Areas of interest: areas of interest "Black Mamba Basketball Park"
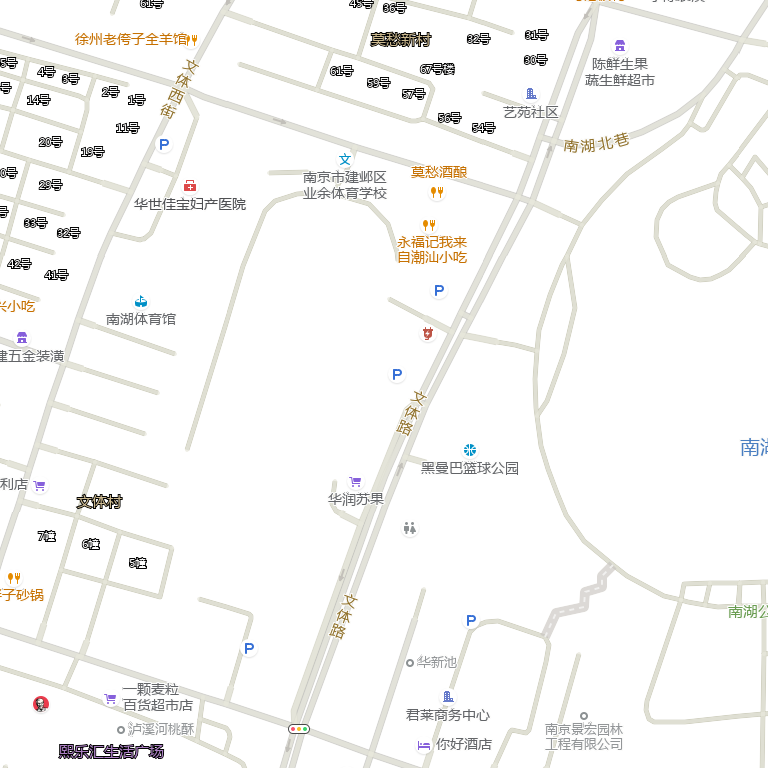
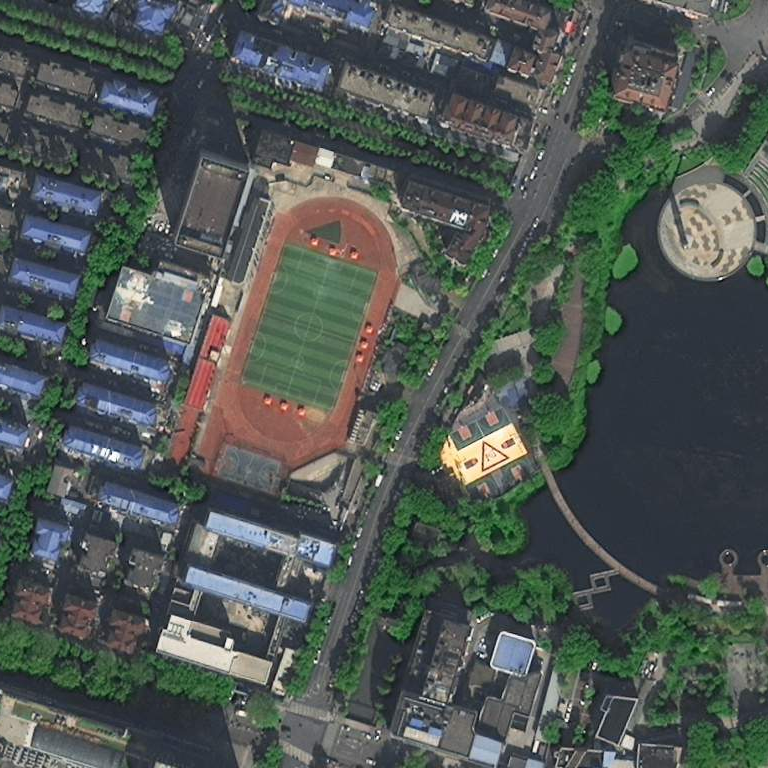